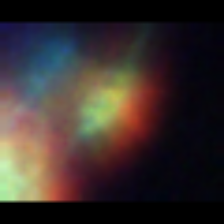
Taxon: Unknown_full_image
Group: Unknown